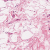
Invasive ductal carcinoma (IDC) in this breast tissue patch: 0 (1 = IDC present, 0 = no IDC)